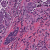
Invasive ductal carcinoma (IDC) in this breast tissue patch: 1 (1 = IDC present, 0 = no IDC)